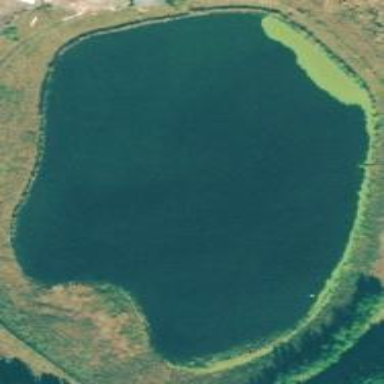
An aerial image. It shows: Pond with natural water.